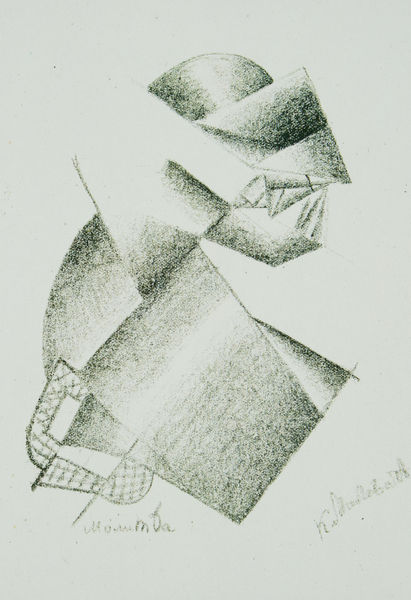
Titel: Explosion. Das Gebet. Kubo-futuristische Komposition
Künstler: Kasimir Malewitsch
Schlagwörter: kopf, mann, schatten, weiß, dreieck, komposition, kubismus, kubistisch, bewegung, frau, grau, hut, kariert, licht, nase, profil, schwarz, zeichnung, blick, tuch, karo, muster, arm, falten, gesicht, mensch, portrait, signatur, gehen, gitter, figur, kind, blatt, rund, affe, schrift, papier, studie, moderne, laufen, russland, abstrakt, flächen, modern, formen, grafik, schattierung, linien, gefaltet, kopftuch, metall, striche, unscharf, rechtecke, karos, unterschrift, rechteck, linie, kohle, form, lithographie, schwarz-weiß, schraffur, gebogen, strich, schraffiert, bleistift, helm, ritter, neu, ecken, geometrisch, zähne, wesen, konstruktion, gebückt, lineal, dreiecke, verlauf, geometrie, viereck, vierecke, netz, handschrift, konstruktivismus, kubisch, winkel, halbkugel, monter, unerkennbar, malewitsch, suprematismus, kitter, kpf, auserirdischer, ihalbkreis, komosition, malevitsch, formular, formen+